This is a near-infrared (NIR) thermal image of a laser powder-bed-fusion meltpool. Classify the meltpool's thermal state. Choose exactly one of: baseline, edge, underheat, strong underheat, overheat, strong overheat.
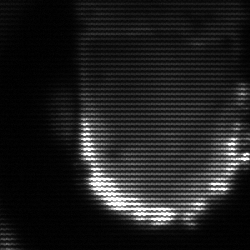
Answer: baseline